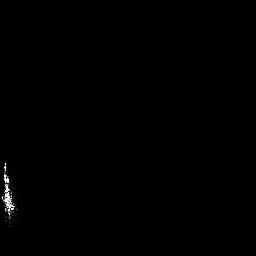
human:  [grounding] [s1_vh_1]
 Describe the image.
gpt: In the satellite image, there is  <ref>1 medium ship </ref> <box>[[0, 62, 6, 87, 0]]</box> located at bottom left.